Field crop: tomato
Growth stage: 2
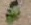
Species: solanum